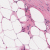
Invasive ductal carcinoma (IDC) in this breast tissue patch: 0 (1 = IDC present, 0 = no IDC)